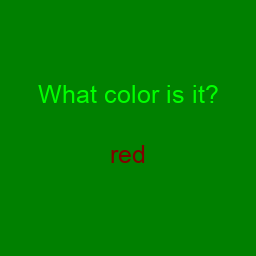
Color: maroon
Color name shown: red
Background color: green
Question text color: lime